Question: Despite various measure ments to setup correct caching code in htaccess file, I still get this error:
> :
All static resources should have either a Last-Modified or ETag header. This will allow browsers to take advantage of the full benefits of caching.

Is there anything wrong with my htaccess caching settings? If you have improvements for these settings i will be very happy to hear. Thank you very much for your suggestions.
'''
<IfModule mod_headers.c>
Header unset Pragma
FileETag None
Header unset ETag
ExpiresActive On
##### DYNAMIC PAGES
<FilesMatch "\.(ast|php|css)$">
Header set Cache-Control "public, max-age=3600, must-revalidate"
</FilesMatch>
##### STATIC FILES
<FilesMatch "\.(png|svg|swf|js|xml)$">
Header set Cache-Control "public, max-age=604800, must-revalidate"
Header unset Last-Modified
</FilesMatch>
##### ETERNAL FILES
<FilesMatch "\.(ico|jpg|gif|ttf|eot|pdf|flv)$">
Header set Cache-Control "public, max-age=<PHONE>, must-revalidate"
Header unset Last-Modified
</FilesMatch>
</IfModule>
'''
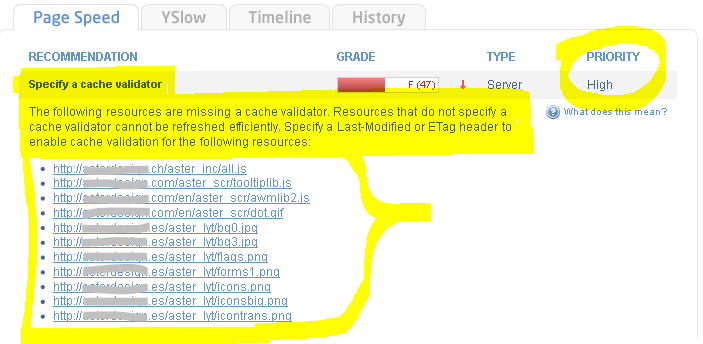
Answer: You are specifically unsetting the Last-Modified header. That's the cache validator section. Remove those lines that include:
'''
Header unset Last-Modified
'''
Also, is your css really dynamic? CSS can be huge for a lot of websites. Try to cache that just like any other static content.